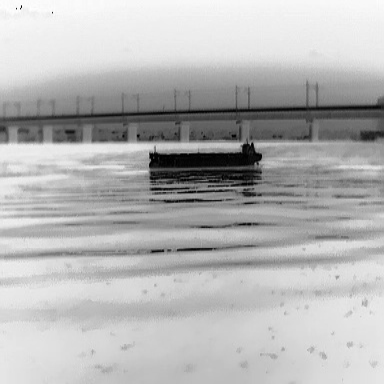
There is a liner in the infrared image.